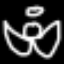
Label: angel